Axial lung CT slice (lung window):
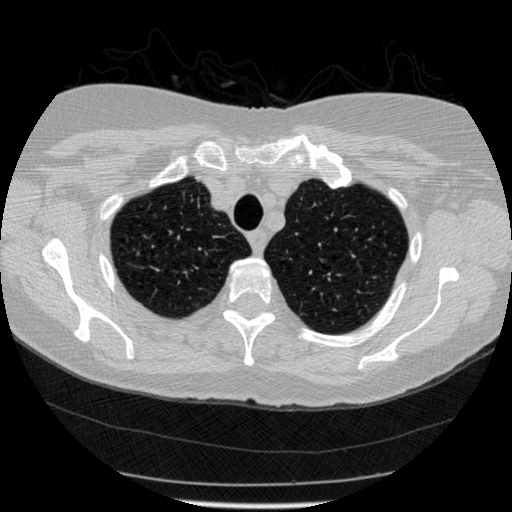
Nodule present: no